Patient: sex F, age 59
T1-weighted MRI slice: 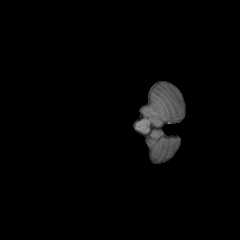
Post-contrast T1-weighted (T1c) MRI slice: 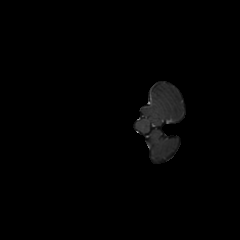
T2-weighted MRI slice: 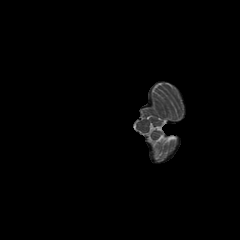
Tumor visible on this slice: no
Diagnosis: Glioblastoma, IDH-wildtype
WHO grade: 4